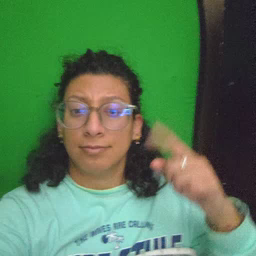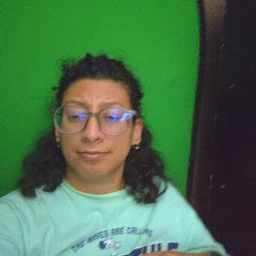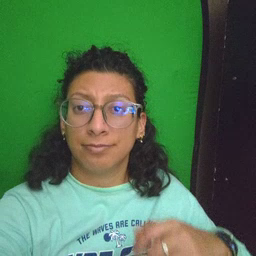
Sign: frog